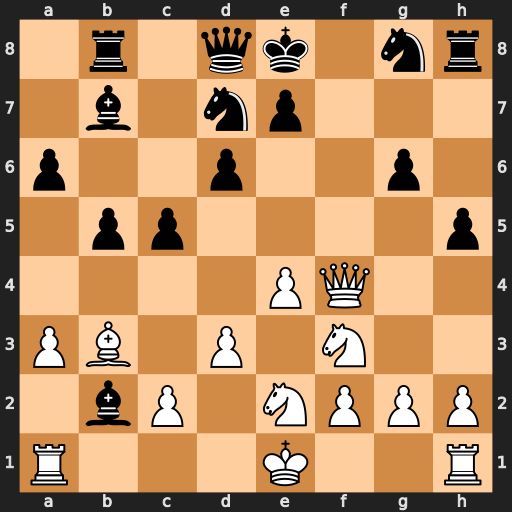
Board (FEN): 1r1qk1nr/1b1np3/p2p2p1/1pp4p/4PQ2/PB1P1N2/1bP1NPPP/R3K2R
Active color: w
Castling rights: KQk
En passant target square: -
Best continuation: Qf7#